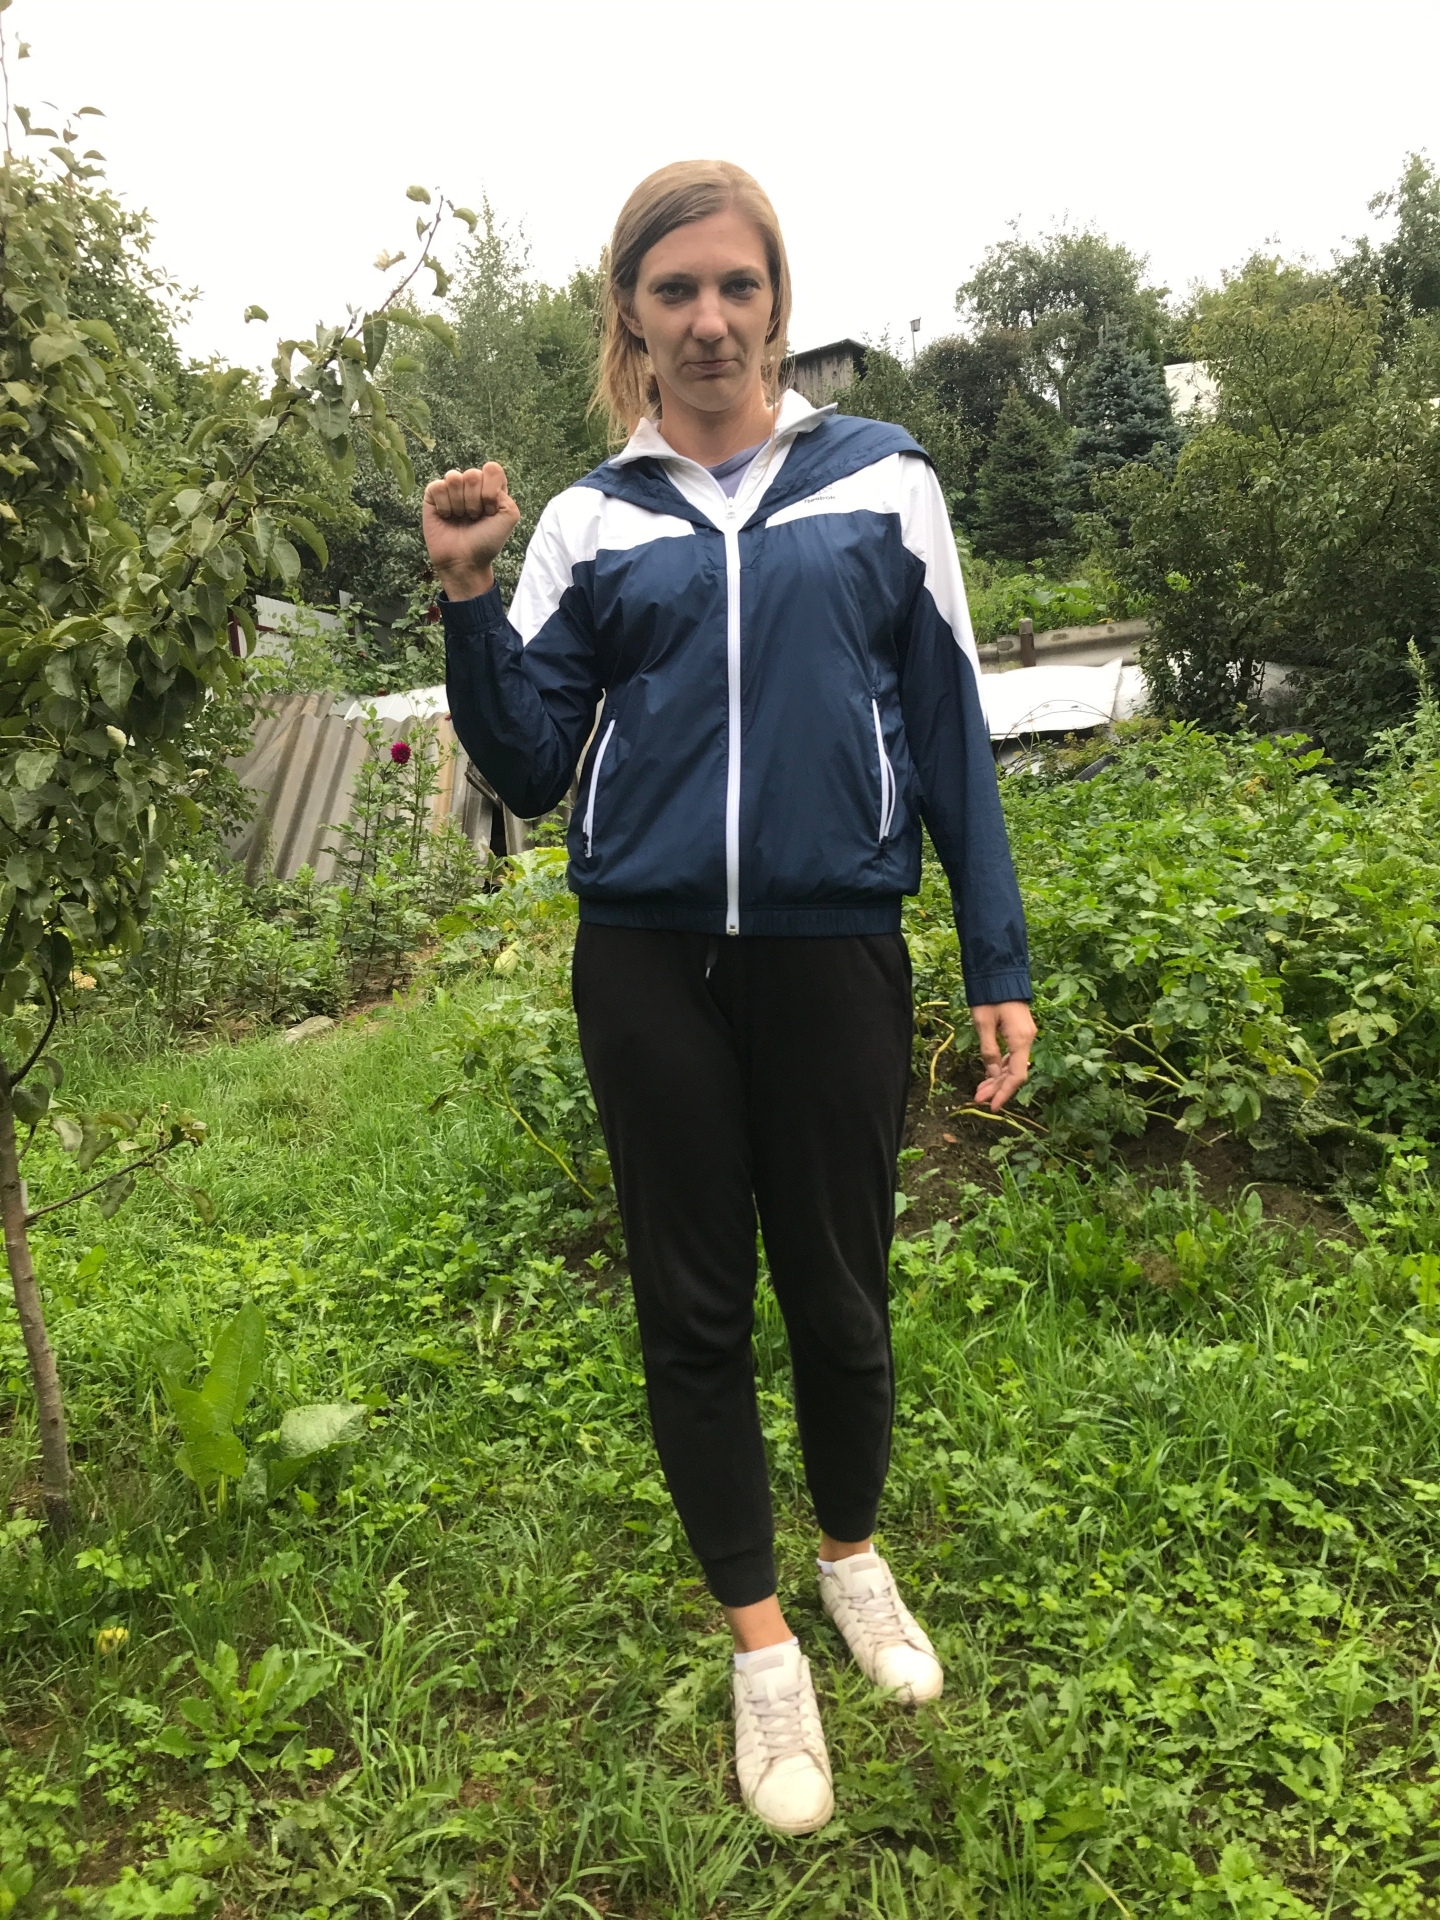
Label: clear